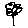
Label: flower